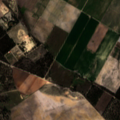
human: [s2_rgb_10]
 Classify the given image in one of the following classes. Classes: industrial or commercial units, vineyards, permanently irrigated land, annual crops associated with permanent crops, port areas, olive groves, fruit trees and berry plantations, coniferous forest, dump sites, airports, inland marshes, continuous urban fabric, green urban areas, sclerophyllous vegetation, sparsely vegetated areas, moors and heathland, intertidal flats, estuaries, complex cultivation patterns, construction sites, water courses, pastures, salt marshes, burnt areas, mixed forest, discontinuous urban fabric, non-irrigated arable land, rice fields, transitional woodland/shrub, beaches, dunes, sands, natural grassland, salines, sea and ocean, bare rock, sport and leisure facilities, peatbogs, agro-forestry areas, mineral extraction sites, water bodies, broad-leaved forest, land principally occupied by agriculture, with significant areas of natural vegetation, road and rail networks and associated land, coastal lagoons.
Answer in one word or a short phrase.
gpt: vineyards, complex cultivation patterns, broad-leaved forest, coniferous forest, transitional woodland/shrub